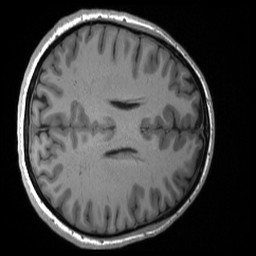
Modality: T1w
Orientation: axial
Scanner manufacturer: siemens
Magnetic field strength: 3 T
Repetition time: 2.4 s
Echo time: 0.00224 s